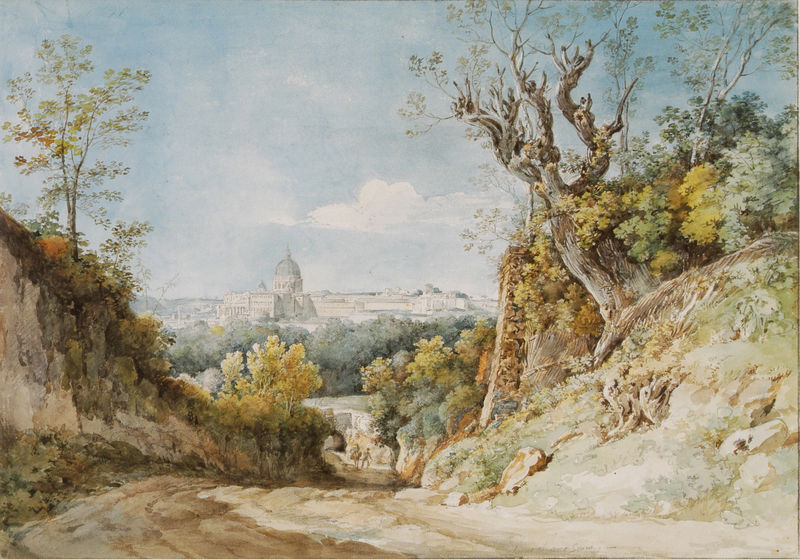
Titel: Blick über den Arco oscuro auf St. Peter und den Vatikan
Künstler: Johann Georg von Dillis
Standort: München
Institution: Staatliche Graphische Sammlung
Schlagwörter: baum, berg, blau, blätter, felsen, gemälde, hand, himmel, laub, mann, schatten, weiß, wolken, aquarell, bäume, gelb, grün, landschaft, menschen, ocker, sand, stadt, äste, braun, grau, holz, licht, pastell, strasse, türkis, zeichnung, blick, dach, gebäude, gras, schloss, weg, wolke, beige, malerei, barock, stein, steine, bild, baumstamm, ebene, erde, ferne, horizont, häuser, hügel, natur, stamm, strauch, weite, wind, zweige, busch, büsche, kirche, pfad, sonne, sträucher, boden, pflanzen, tal, wald, pferd, reiter, rund, turm, hellblau, himmelblau, sommer, ansicht, italien, perspektive, süden, vedute, zwei, studie, abhang, spuren, trocken, dürre, felswand, gebirge, hang, mauer, grafik, graphik, schlucht, herbst, figuren, kuppel, böschung, romantik, staffage, stämme, turner, frühling, panorama, stadtansicht, burg, kloster, palast, dom, wandern, zentralperspektive, gefälle, koloriert, kathedrale, rom, kurve, wärme, verschwommen, wurzeln, mauern, blauer himmel, geäst, reise, wanderer, vatikan, knorrig, frühjahr, wegrand, spaziergänger, hohlweg, abwärts, gewölk, rillen, staffagefiguren, wegesrand, kapitol, petersdom, st peter, st. peter, aquarelisiert, starße, landchaft, pilger, bläter, via appia, via, landshcaft, peterskirche, capitol, paulskirche, holweg, kluh, lkjhi, pilgerweg, w, #blau, appia, pertersdom, anhnag